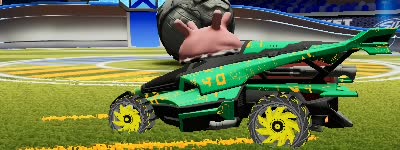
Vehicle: aftershock